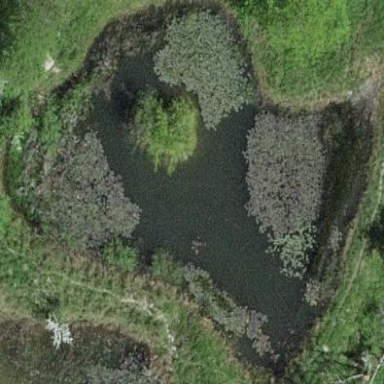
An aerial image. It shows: Peaceful pond surrounded by nature.